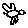
Label: bird